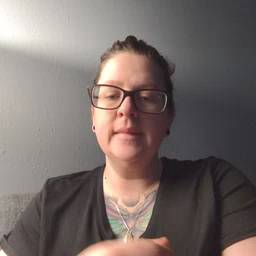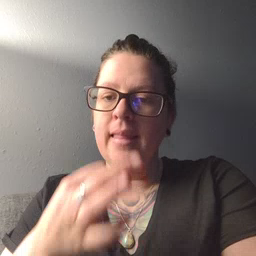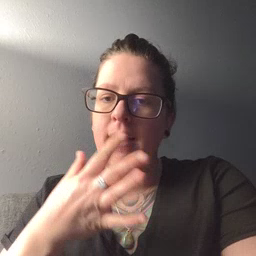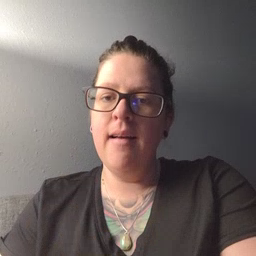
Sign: snack